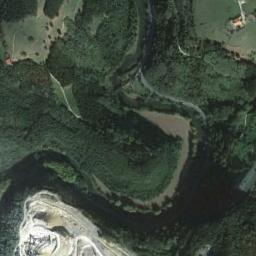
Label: river